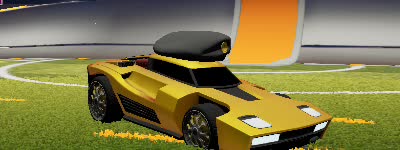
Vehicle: breakout